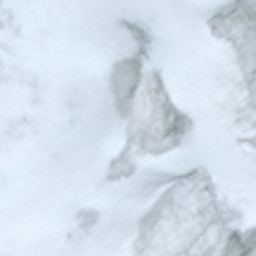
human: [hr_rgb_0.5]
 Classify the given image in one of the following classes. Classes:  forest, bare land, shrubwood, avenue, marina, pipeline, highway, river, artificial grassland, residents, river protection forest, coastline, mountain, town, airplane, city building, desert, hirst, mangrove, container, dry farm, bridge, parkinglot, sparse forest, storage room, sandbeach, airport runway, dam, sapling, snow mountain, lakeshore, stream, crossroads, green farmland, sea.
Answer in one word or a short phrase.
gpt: snow mountain